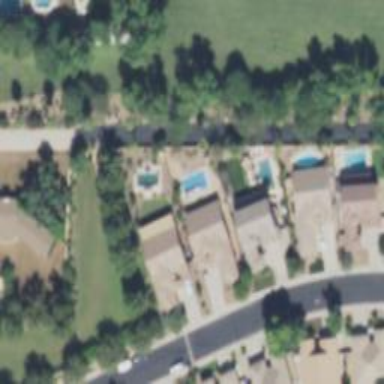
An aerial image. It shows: Swimming pool located in leisure land.